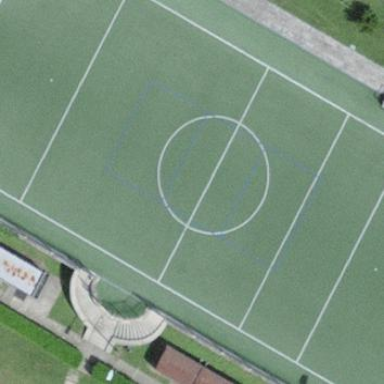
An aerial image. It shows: Soccer pitch surrounded by chain-link fence.